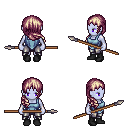
a pixel art fantasy rpg character, female body template, dark elf, purple skin, blue vest, metal pants, white blonde right-swept hairstyle, black shoes, spear, four views (front, back, left, right), 2x2 character sprite sheet, small pixel art, hard edges, no anti-aliasing